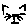
Label: cat